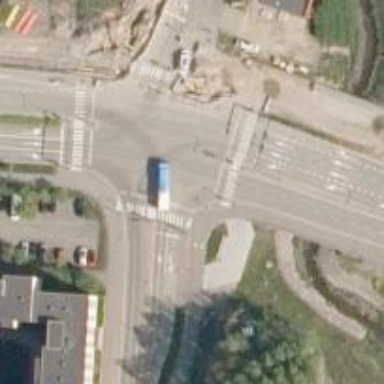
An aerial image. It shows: Crossing on asphalt cycleway.